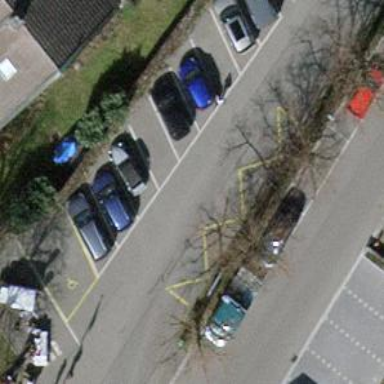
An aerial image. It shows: Public transport stop position.